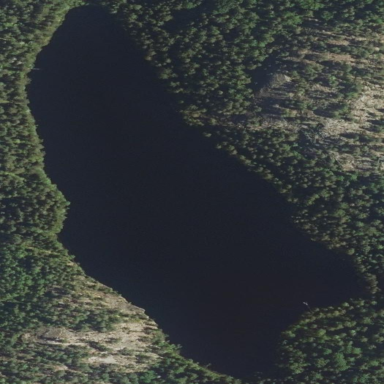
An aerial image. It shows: Beautiful lake surrounded by nature.